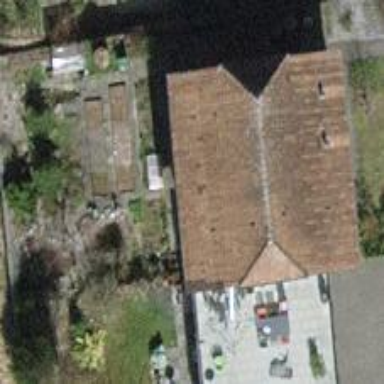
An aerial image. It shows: Detached building.